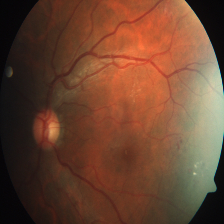
Diabetic retinopathy grade: Severe